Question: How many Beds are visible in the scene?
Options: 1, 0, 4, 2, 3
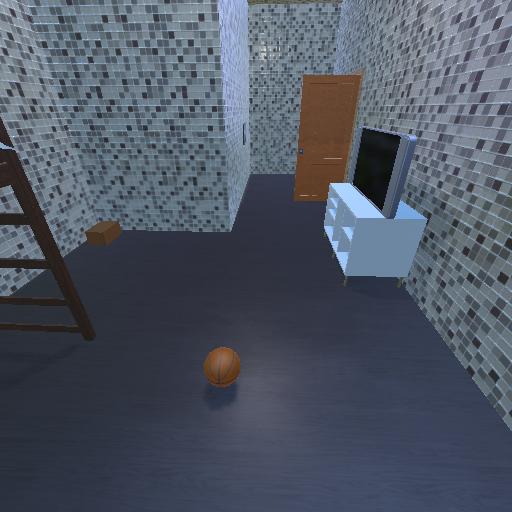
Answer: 1